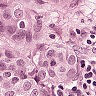
Metastatic tissue present: yes